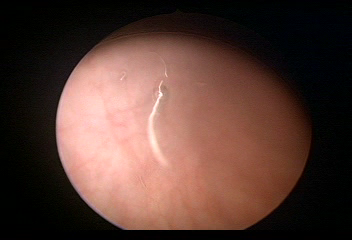
Modality: WLC
Class: Normal mucosa
Bladder cancer association: No